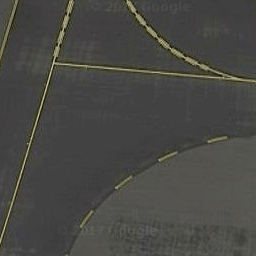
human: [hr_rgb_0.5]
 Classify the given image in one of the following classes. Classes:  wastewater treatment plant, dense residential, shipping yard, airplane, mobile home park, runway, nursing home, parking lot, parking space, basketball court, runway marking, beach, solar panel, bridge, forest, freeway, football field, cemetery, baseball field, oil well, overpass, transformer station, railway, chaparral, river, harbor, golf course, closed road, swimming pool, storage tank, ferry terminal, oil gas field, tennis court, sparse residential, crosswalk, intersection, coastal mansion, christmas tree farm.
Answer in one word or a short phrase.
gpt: runway marking